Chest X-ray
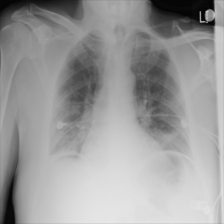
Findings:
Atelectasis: positive
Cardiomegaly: negative
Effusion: negative
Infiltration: negative
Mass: negative
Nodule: negative
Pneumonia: negative
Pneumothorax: negative
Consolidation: negative
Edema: negative
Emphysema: negative
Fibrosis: negative
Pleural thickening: negative
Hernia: negative